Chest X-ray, PA view. Patient: 73 years old, sex M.
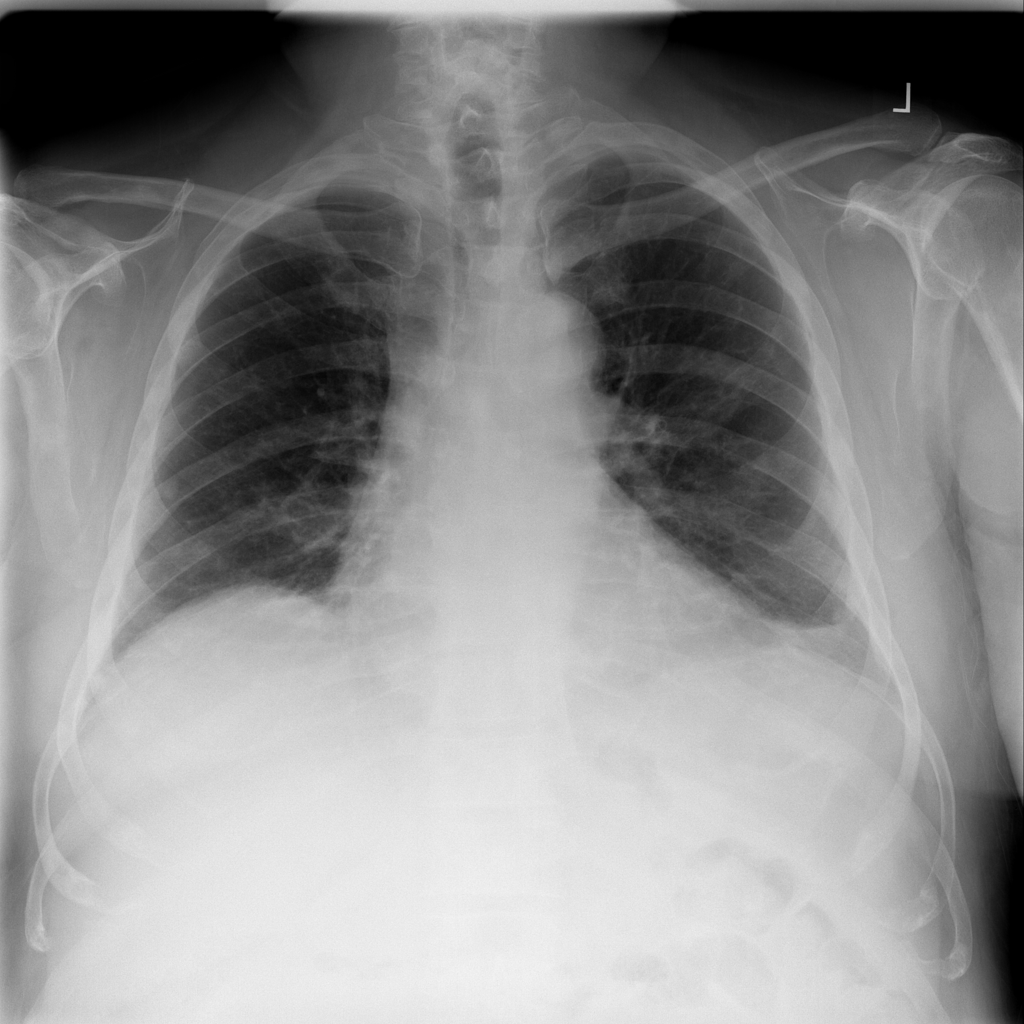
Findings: No Finding